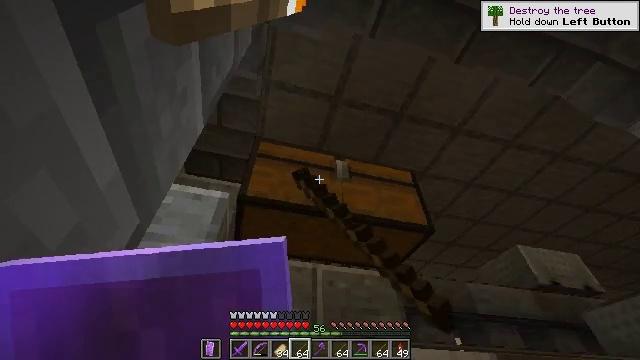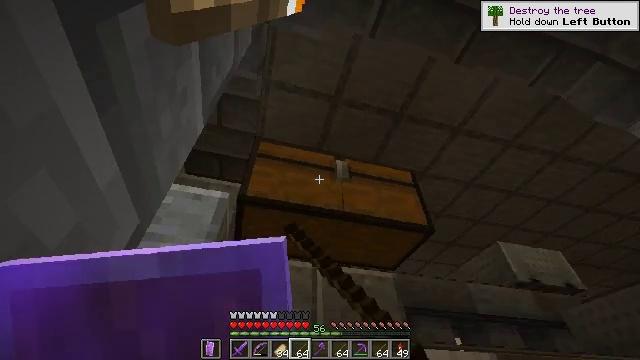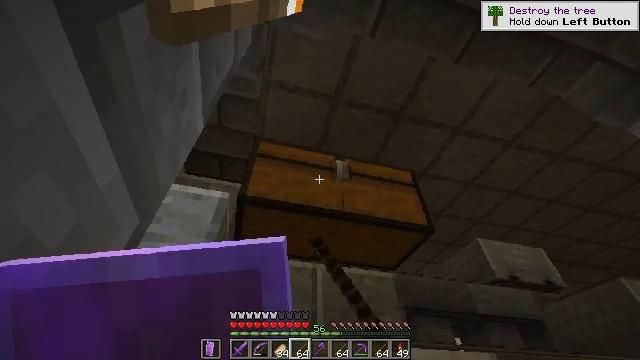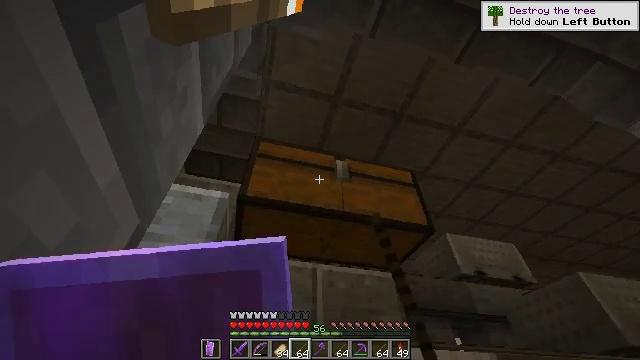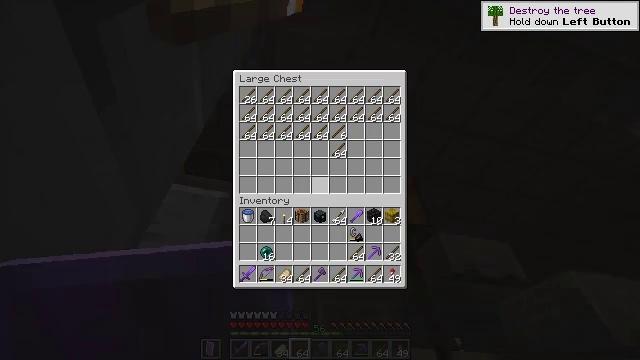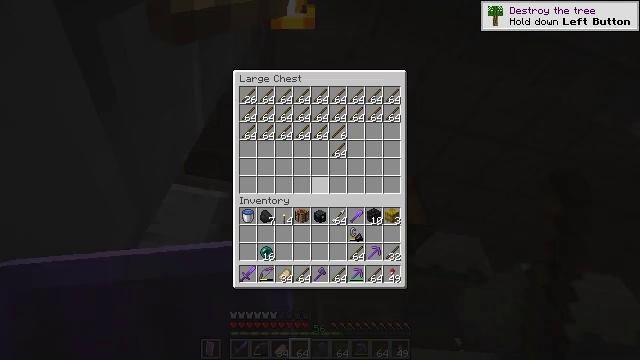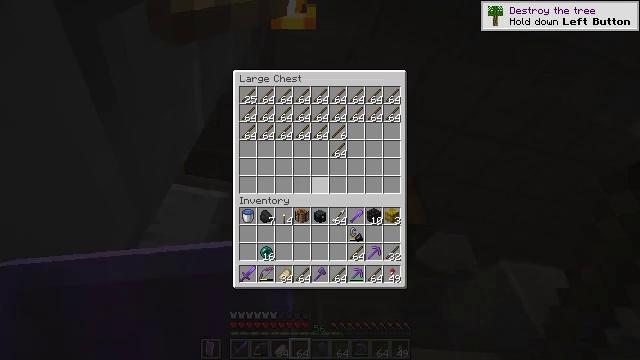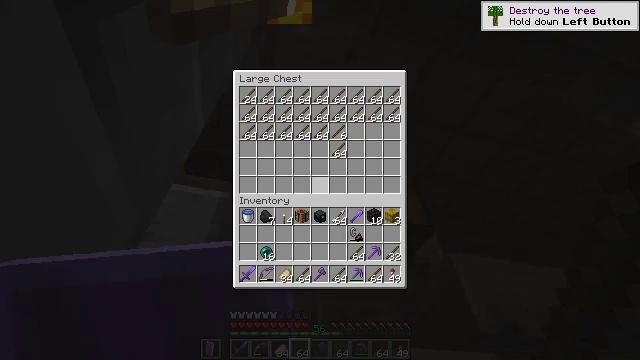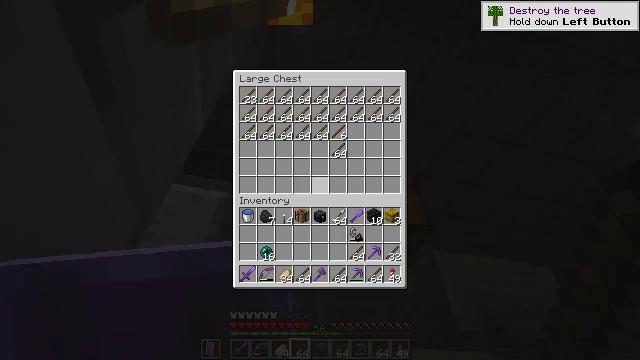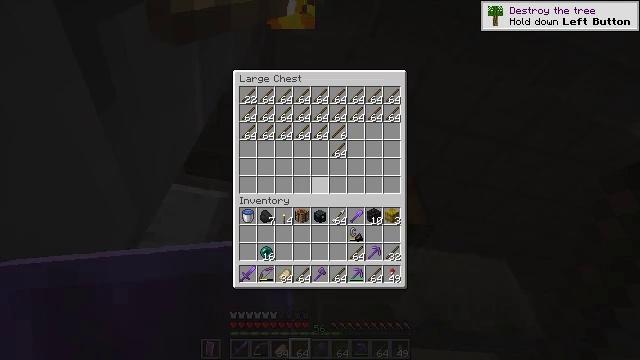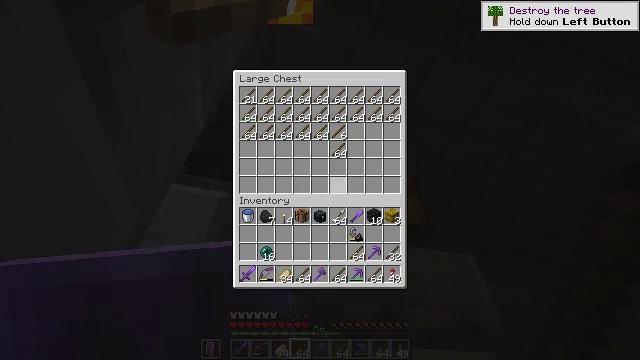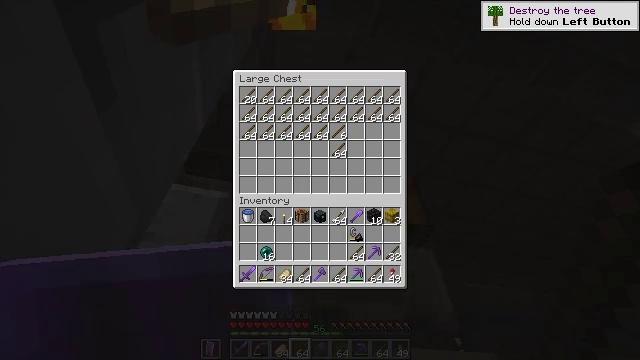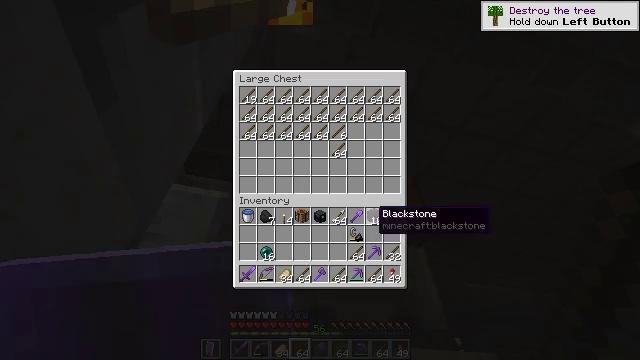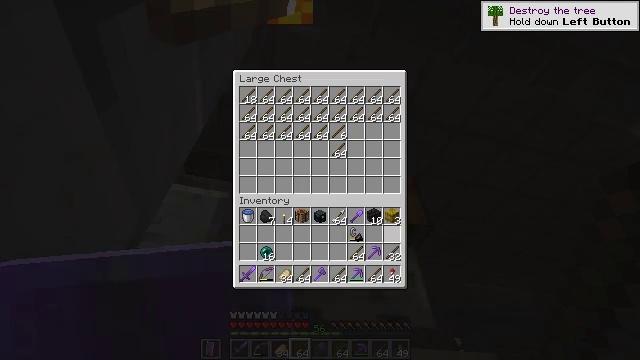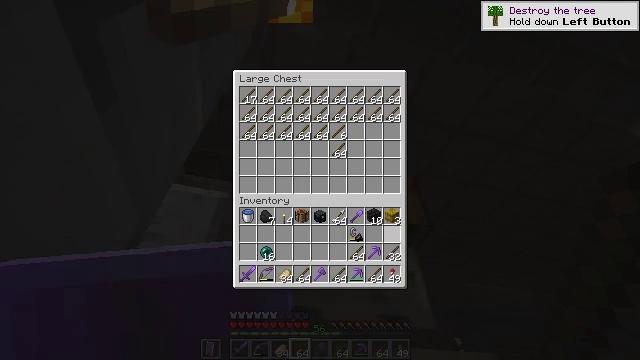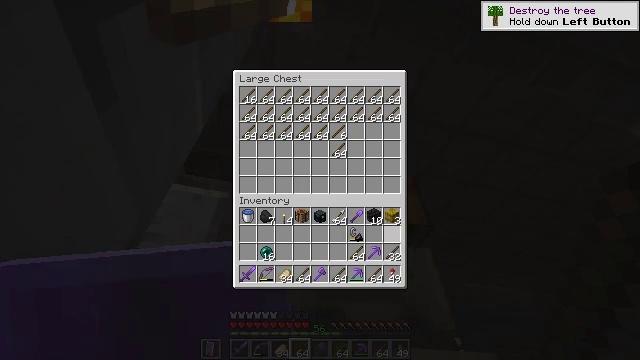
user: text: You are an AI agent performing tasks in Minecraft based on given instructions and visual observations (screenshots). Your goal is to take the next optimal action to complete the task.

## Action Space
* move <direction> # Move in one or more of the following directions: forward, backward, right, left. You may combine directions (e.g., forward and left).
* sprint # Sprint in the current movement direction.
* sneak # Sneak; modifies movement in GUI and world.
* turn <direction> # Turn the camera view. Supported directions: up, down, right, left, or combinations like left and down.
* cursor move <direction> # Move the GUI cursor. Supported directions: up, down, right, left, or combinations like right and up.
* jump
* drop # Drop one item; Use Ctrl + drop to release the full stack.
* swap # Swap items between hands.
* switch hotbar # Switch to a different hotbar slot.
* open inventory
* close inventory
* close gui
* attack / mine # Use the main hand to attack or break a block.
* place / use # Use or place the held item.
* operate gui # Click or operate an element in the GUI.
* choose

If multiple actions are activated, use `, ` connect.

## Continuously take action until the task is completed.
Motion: motion action
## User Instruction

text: Pick up the lime shulker box from the ground.
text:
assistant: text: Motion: use / place
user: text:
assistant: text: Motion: no_op
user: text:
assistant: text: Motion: no_op
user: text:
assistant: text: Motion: no_op
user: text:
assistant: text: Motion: no_op
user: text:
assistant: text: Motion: no_op
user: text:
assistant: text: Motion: no_op
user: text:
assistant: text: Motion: no_op
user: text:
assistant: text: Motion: no_op
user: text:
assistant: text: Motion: turn right
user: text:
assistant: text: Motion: turn right and down
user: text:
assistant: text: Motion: turn right and down
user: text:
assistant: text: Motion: turn right and down
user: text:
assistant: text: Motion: no_op
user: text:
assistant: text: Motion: no_op
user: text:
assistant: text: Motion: no_op
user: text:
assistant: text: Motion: no_op
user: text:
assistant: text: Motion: no_op
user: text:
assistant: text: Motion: no_op
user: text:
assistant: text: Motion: no_op
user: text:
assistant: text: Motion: no_op
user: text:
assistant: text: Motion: no_op
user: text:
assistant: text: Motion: no_op
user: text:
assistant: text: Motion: no_op
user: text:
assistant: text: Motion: no_op
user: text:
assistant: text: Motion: no_op
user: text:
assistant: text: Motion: no_op
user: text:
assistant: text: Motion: no_op
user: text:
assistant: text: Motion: no_op
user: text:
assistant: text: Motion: no_op